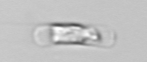
Label: Guinardia_striata